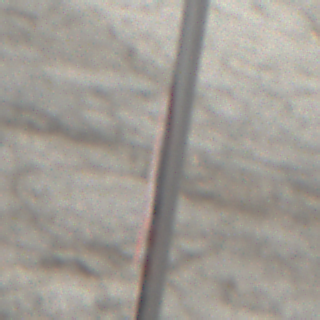
Verkehrszeichen: UnebeneFahrbahn
Zusatzzeichen unten: Geschwindigkeit80
Umgebung: Outdoor, RoadRail
Tageszeit: SunriseSunset
Wetter: PartlyCloudy
Licht: Natural
Jahreszeit: NotSpecified
Kontrast: LowContrast